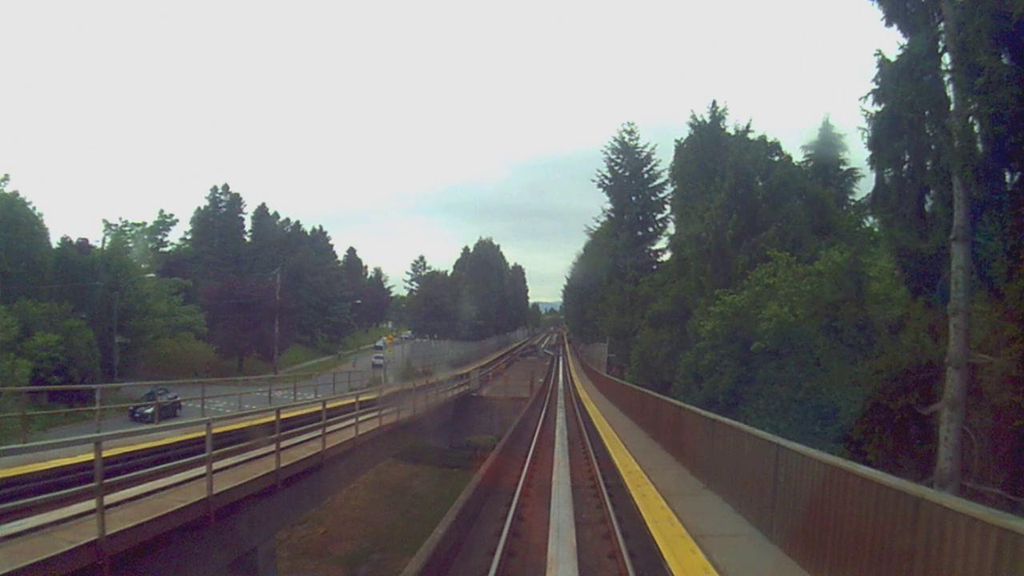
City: vancouver